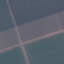
Land use / land cover class: AnnualCrop